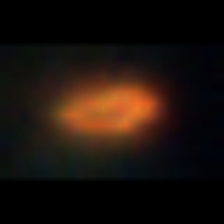
Taxon: Unknown_phyto
Group: Unknown